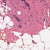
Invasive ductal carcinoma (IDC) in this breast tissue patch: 0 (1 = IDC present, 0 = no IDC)